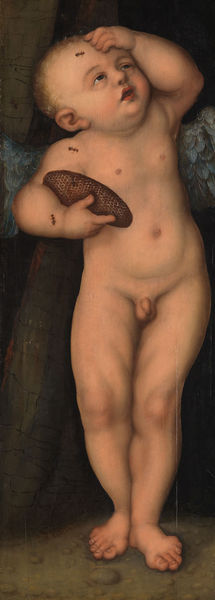
Titel: Amor als Honigdieb
Künstler: Lucas d. Ä. Cranach
Standort: Karlsruhe
Institution: Staatliche Kunsthalle Karlsruhe
Schlagwörter: akt, baum, blau, blätter, dunkel, flügel, fuß, gemälde, hand, haut, kopf, körper, nackt, schatten, wunde, grün, blumen, braun, finger, geste, hell, hintergrund, mund, nase, ohr, schwarz, stirn, blick, tier, tiere, blond, arm, arme, augen, barock, federn, gesicht, halten, sehen, stehen, stein, steine, bild, hände, schauen, öl, baumstamm, stamm, boden, stehend, fassen, kind, augenbrauen, kinn, renaissance, rosa, fliegen, engel, putte, putto, beine, bein, füße, farbe, baby, lehnen, dick, detail, brot, nabel, bauch, junge, bauchnabel, geschlecht, knie, oberschenkel, zehen, fliege, bienen, adam, eva, penis, knabe, religion, weinen, insekten, altar, kleinkind, männlich, christus, jesus, wunden, kartoffel, leid, qual, schmerz, eros, bran, dürer, insekt, amor, stiche, schmerzen, gegenstand, putti, waben, baumstumpf, zapfen, nuss, bund, säugling, viecher, kratzen, tannenzapfen, genital, hoden, eichel, biene, gehoben, cranach, lucas, lucas cranach, honig, lind, krabbeln, hodensack, narben, ameisen, pein, ameise, stöhnen, wespe, wabe, bienenstock, 1600, 1700, 1500, kopfweh, parasiten, waabe, warbe, honigwarbe, kopf fuß, klenkind, brpt, kratzend, baba, tannenzapgfen, hautfarbend, hand auf kopf